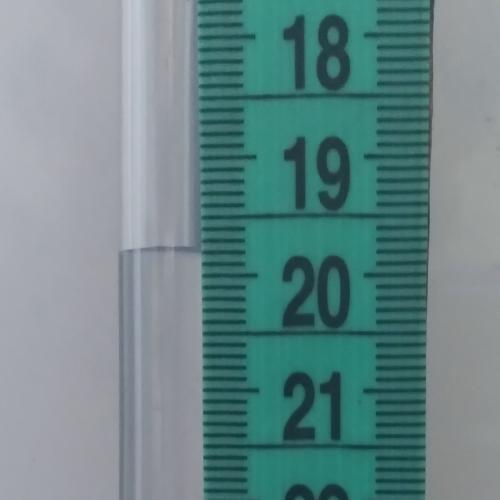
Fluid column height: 19.8 cm